Question: '''
constructor(props) {
super(props);
this.state = {
users:[]
};
}
//method to get the data from users collection
async componentDidMount() {
const db = firebase.firestore();
db.collection("users")
.get()
.then(querySnapshot => {
const data = querySnapshot.docs.map(doc => doc.data());
console.log(data);
this.setState({ users: data });
})
.catch( err =>{
console.log(err);
});
}
'''
this function returning an empty error
i want to print list of users uid

here i have users collection and inside it i have retailers collection and its document
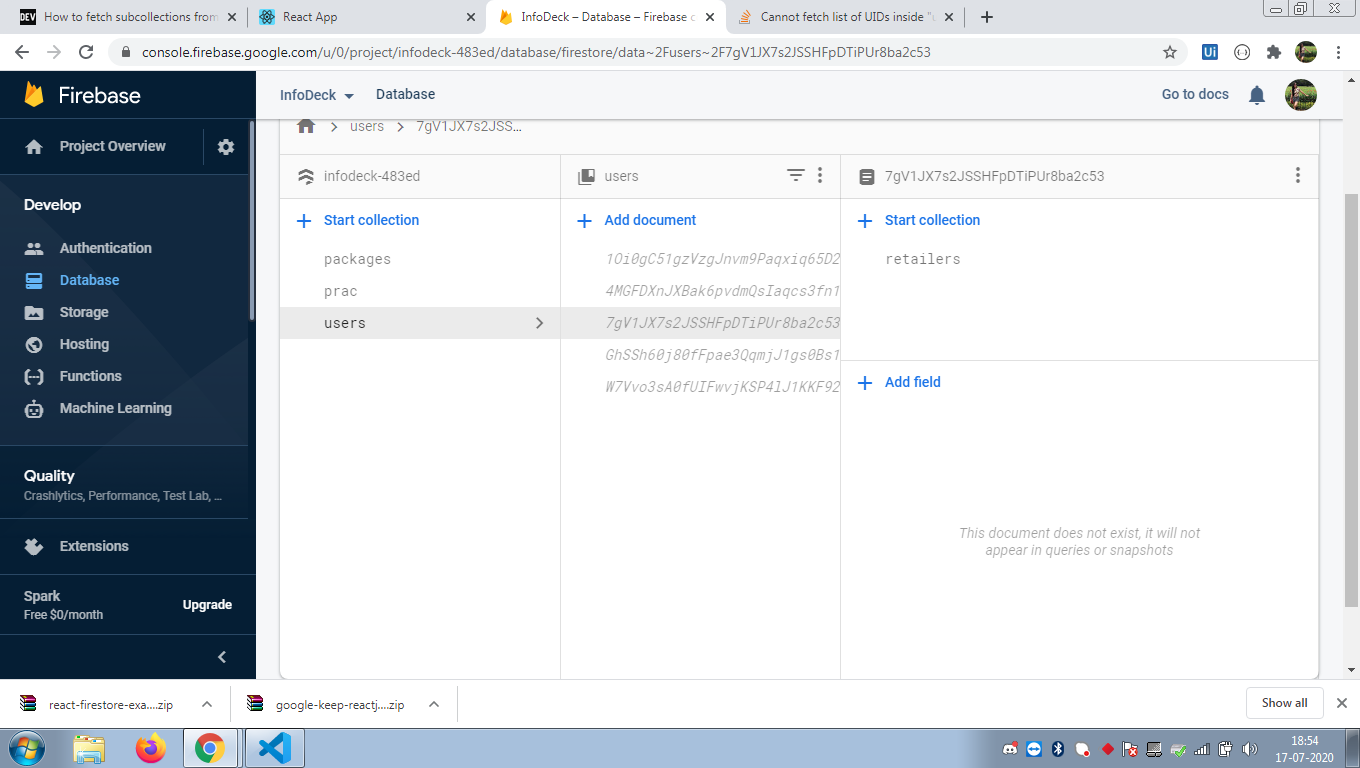
Answer: One thing you have to realize here is that . The document IDs are shown in italics, which means that there is no document here. The IDs are visible because there is a nested subcollection under each document. They are shown like this in the console so that you can click through and navigate to the nested subcollection, despite the document being missing.
If you want to list users with a query, you will have to actually create documents in the users collection. They can be empty if you don't have any information.